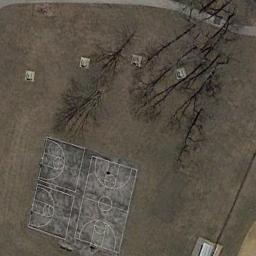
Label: basketball_court